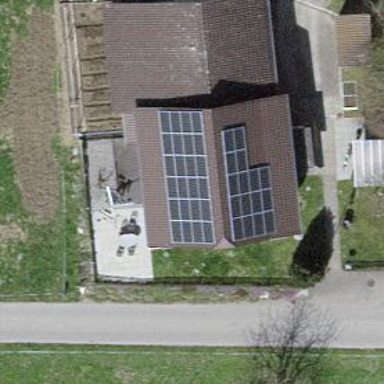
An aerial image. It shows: Solar power generator.